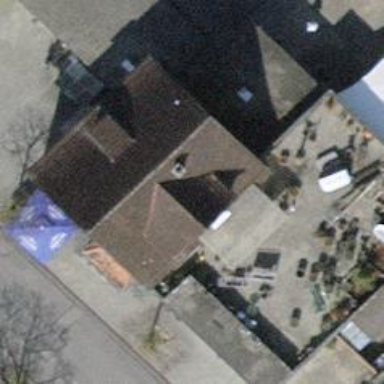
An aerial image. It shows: Restaurant.